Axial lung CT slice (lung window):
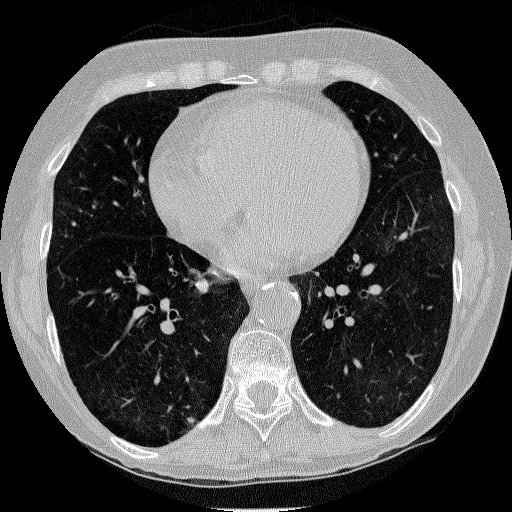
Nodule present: no